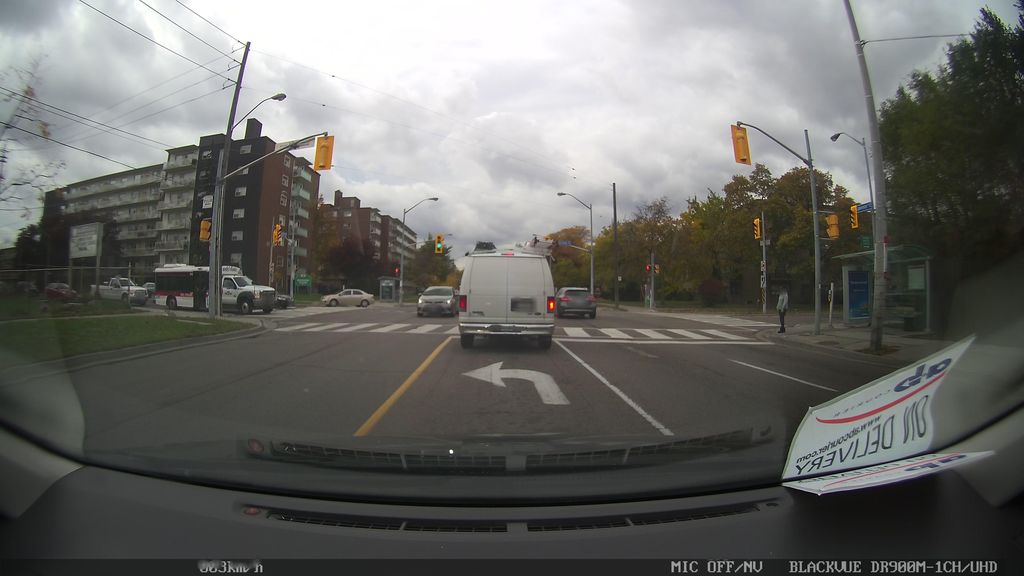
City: toronto